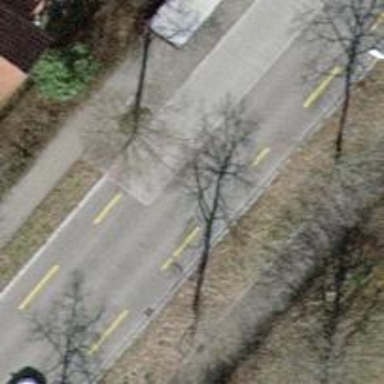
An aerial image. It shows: Bus stop equipped with public transport stop position.